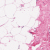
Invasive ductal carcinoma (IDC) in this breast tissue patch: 0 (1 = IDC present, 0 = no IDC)